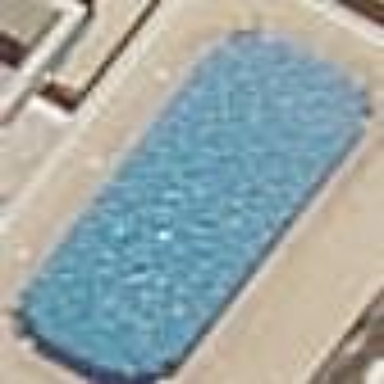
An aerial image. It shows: Swimming pool located in leisure land.